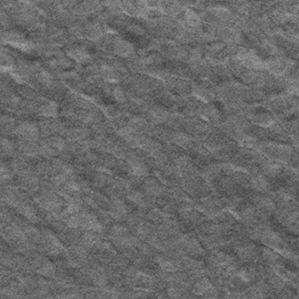
Label: frost